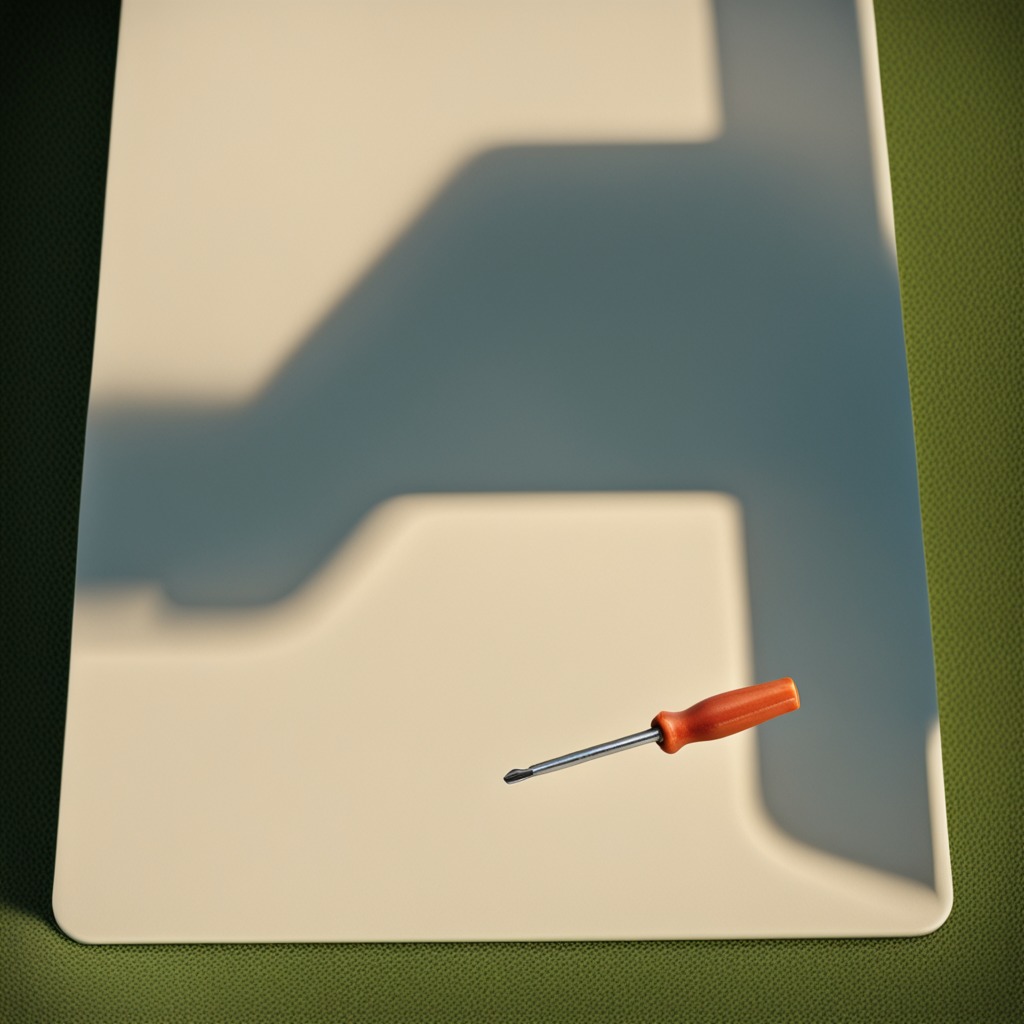
A screwdriver lies on a textured surface in a temporary outdoor tool station.